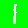
Digit: 1